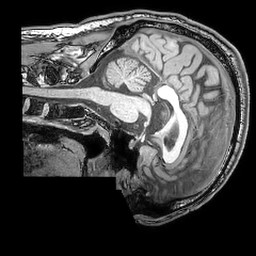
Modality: T1w
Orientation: sagittal
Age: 36
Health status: ill
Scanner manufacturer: philips
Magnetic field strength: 3 T
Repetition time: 0.007 s
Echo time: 0.0035 s